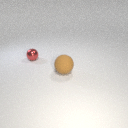
large brown rubber sphere in front of small red metal sphere